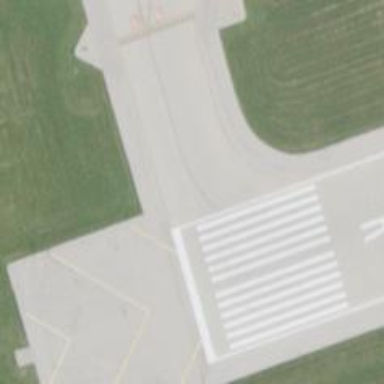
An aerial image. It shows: Image of taxiway at airport.